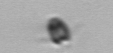
Label: Pyramimonas